Field crop: tomato
Growth stage: 1
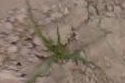
Species: cyperus